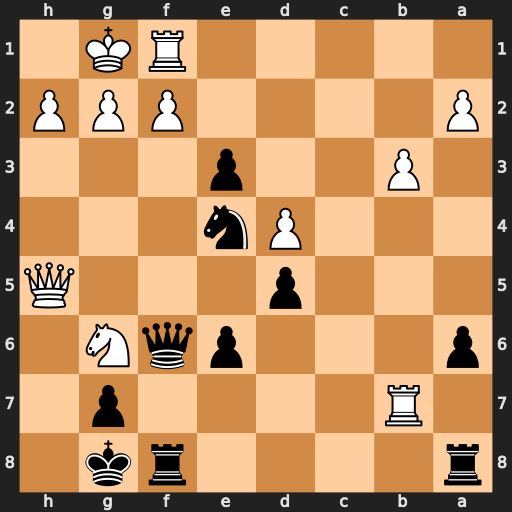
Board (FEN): r4rk1/1R4p1/p3pqN1/3p3Q/3Pn3/1P2p3/P4PPP/5RK1
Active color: b
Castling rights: -
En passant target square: -
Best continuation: Qxf2+ Rxf2 exf2+ Kf1 Nd2+ Ke2 f1=Q+